Field crop: maize
Growth stage: 2
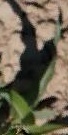
Species: maize